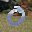
Label: 0